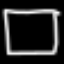
Label: square